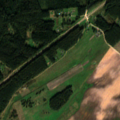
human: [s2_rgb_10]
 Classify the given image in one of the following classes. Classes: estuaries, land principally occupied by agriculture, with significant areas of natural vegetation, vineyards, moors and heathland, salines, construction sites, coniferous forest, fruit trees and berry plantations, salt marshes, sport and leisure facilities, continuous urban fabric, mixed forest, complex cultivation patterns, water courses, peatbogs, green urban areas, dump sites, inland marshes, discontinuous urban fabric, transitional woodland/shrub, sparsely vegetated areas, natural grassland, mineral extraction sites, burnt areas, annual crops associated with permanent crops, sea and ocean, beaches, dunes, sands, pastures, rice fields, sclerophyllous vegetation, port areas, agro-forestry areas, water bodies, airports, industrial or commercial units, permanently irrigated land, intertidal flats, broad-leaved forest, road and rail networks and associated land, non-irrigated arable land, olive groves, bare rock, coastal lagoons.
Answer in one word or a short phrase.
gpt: non-irrigated arable land, pastures, complex cultivation patterns, coniferous forest, mixed forest